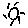
Label: sun